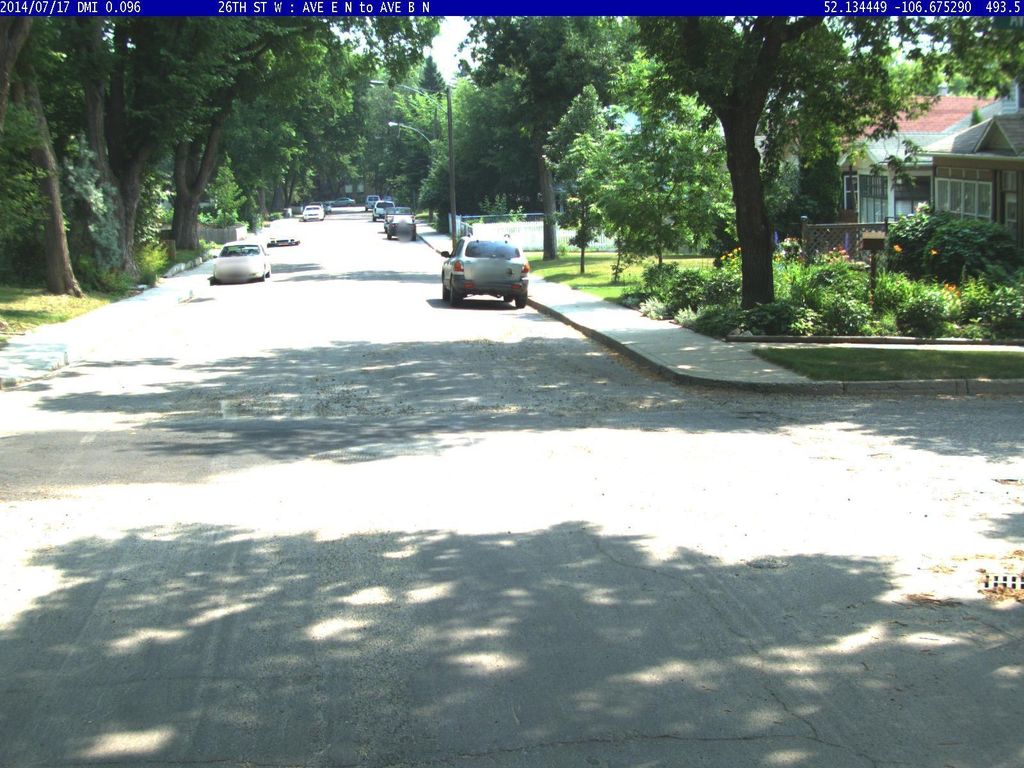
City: saskatoon